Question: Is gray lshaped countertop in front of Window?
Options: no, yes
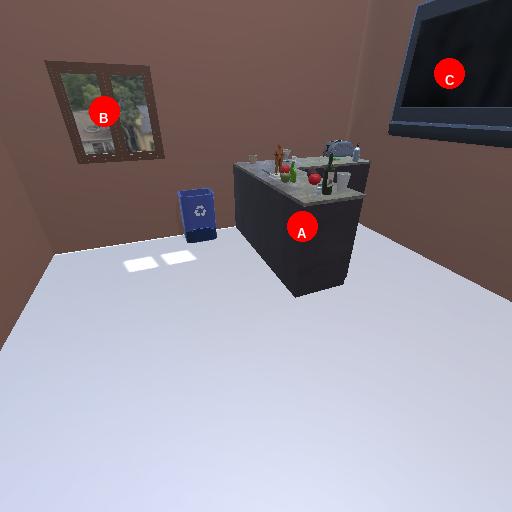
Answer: no